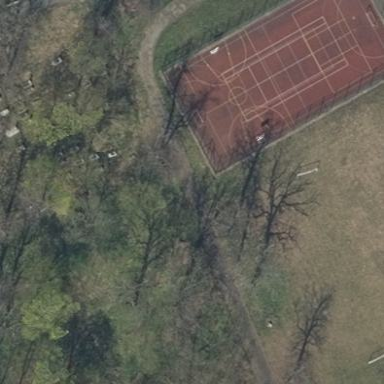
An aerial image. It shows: Basketball court located in leisure land pitch.